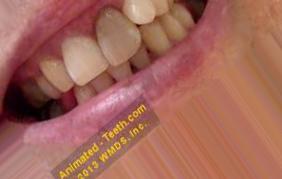
Condition: Tooth Discoloration